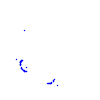
Particle: kaon